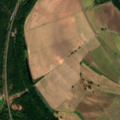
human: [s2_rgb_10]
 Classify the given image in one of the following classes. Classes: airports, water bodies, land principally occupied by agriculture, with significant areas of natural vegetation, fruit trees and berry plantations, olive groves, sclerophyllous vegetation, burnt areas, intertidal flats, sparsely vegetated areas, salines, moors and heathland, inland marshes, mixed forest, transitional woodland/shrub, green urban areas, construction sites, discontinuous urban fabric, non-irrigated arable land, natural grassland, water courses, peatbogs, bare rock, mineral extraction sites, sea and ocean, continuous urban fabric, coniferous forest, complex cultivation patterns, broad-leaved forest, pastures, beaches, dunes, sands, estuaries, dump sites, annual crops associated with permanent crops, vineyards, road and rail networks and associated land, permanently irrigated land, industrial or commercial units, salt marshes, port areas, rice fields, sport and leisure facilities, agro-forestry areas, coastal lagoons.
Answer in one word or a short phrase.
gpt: non-irrigated arable land, complex cultivation patterns, land principally occupied by agriculture, with significant areas of natural vegetation, broad-leaved forest, coniferous forest, mixed forest